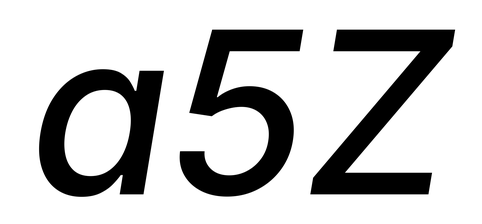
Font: Inter-Italic_Medium_Italic